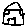
Label: house